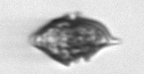
Label: Kryptoperidinium_triquetrum